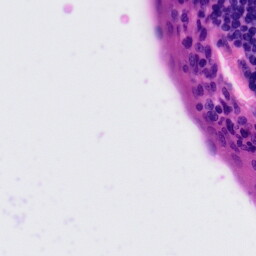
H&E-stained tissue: Tonsil